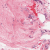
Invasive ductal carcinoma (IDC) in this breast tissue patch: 0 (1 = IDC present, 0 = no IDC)